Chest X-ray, PA view. Patient: 73 years old, sex M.
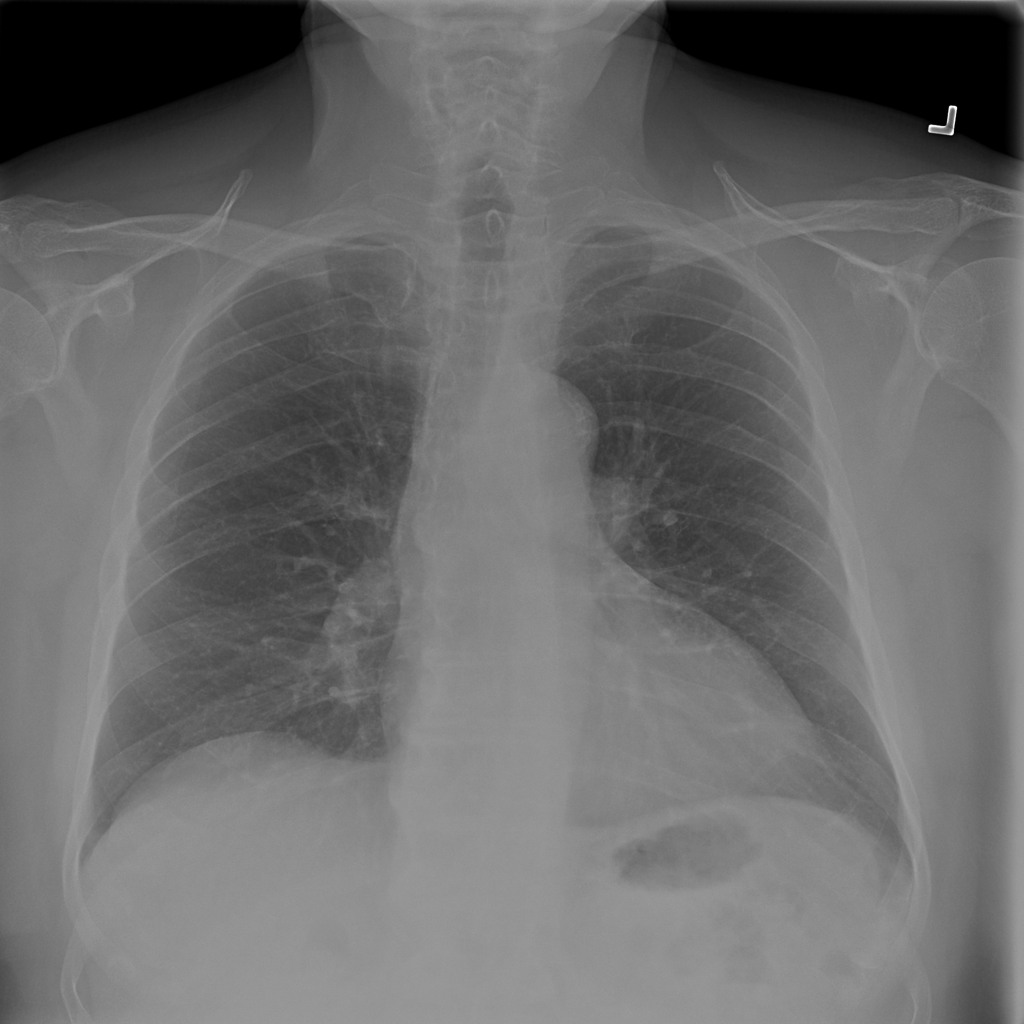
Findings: No Finding